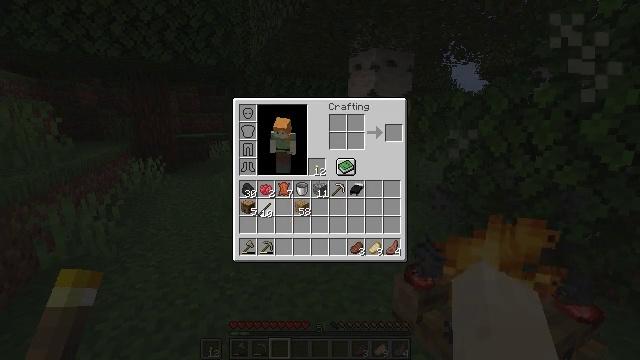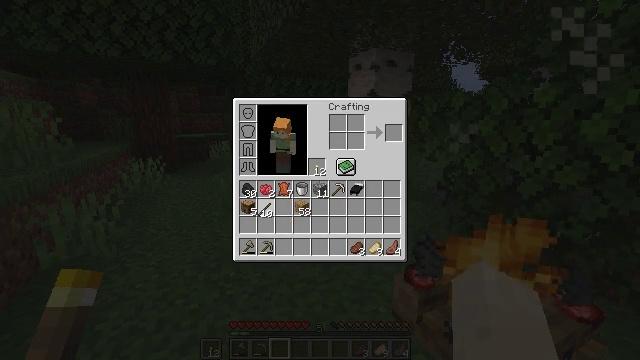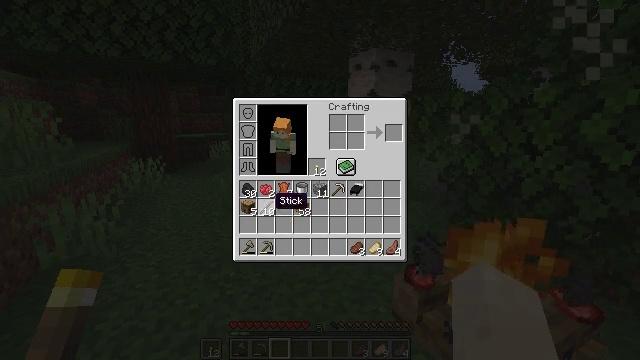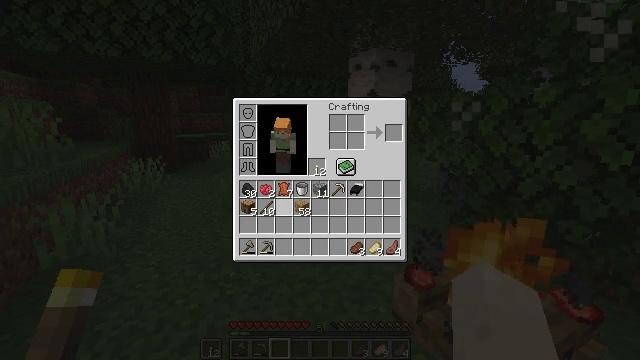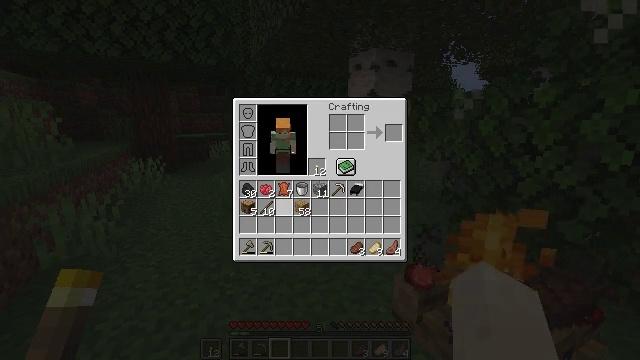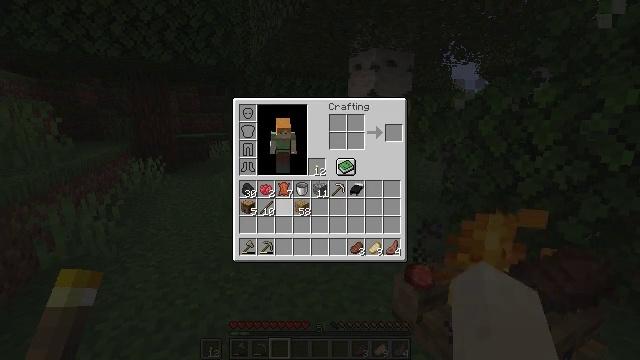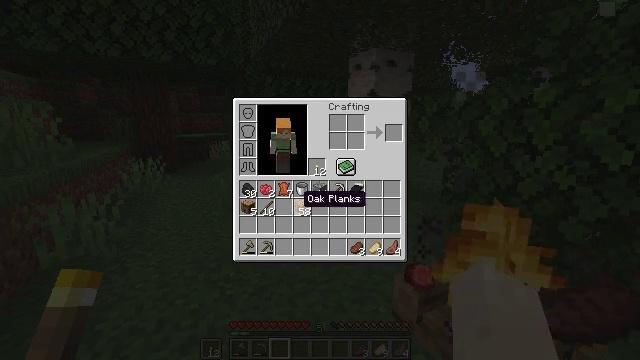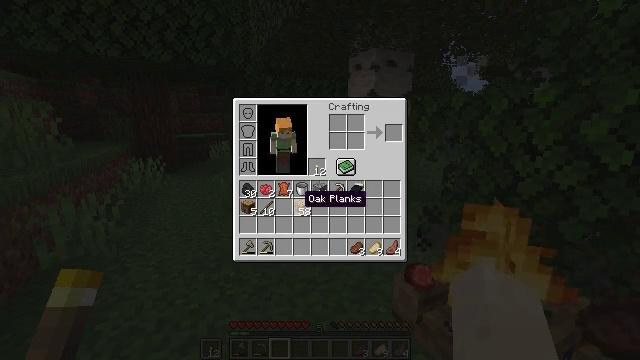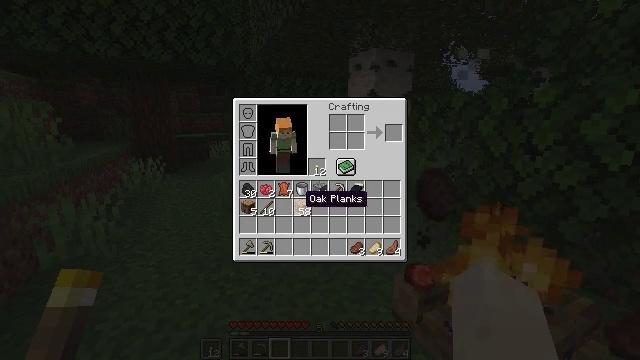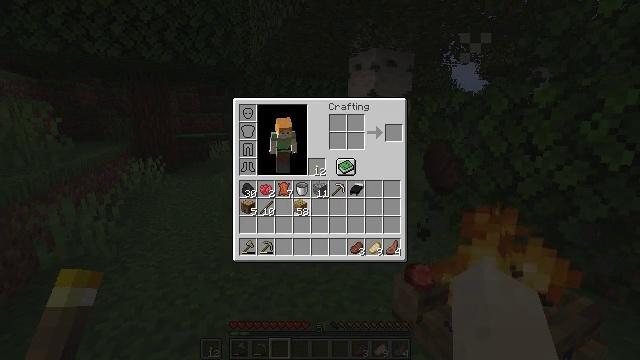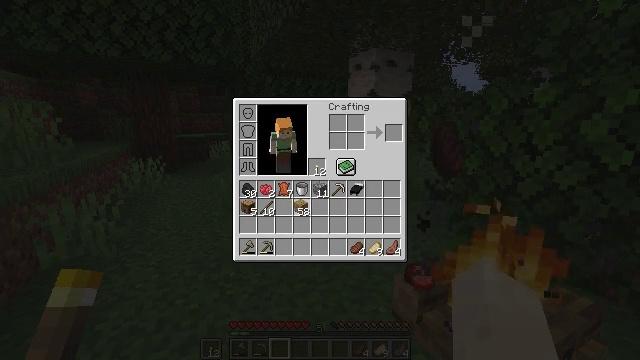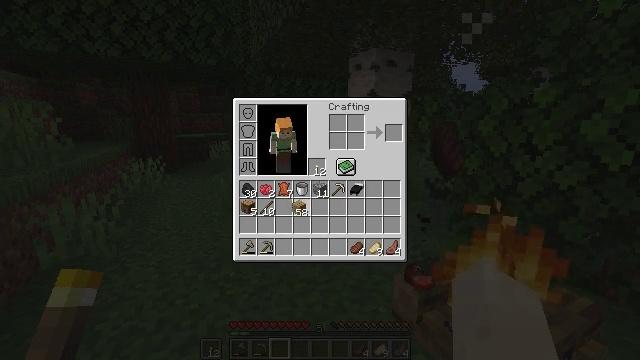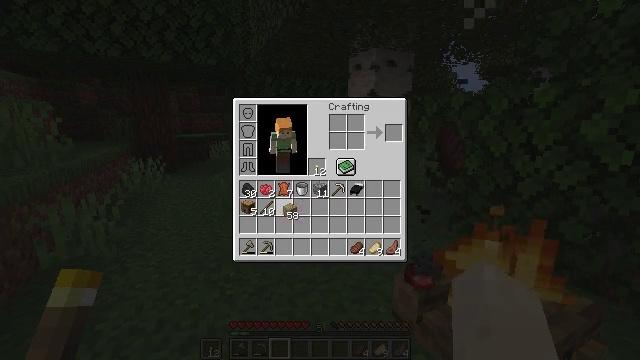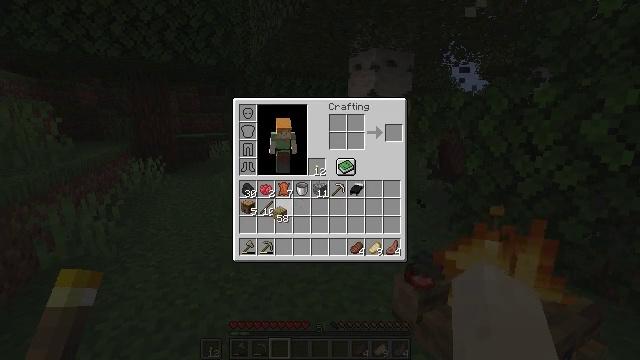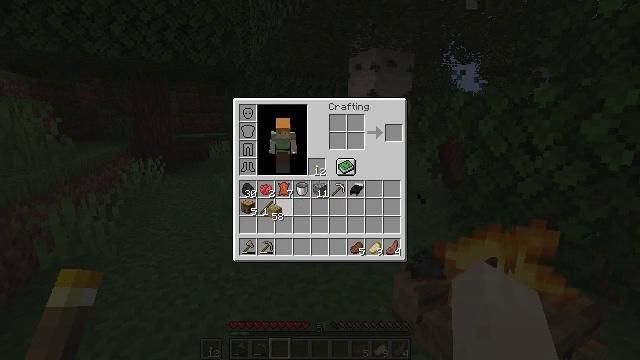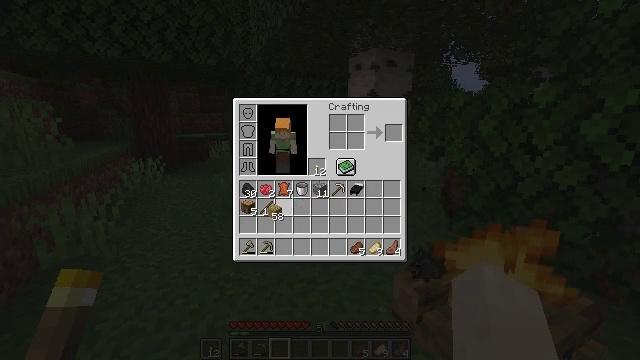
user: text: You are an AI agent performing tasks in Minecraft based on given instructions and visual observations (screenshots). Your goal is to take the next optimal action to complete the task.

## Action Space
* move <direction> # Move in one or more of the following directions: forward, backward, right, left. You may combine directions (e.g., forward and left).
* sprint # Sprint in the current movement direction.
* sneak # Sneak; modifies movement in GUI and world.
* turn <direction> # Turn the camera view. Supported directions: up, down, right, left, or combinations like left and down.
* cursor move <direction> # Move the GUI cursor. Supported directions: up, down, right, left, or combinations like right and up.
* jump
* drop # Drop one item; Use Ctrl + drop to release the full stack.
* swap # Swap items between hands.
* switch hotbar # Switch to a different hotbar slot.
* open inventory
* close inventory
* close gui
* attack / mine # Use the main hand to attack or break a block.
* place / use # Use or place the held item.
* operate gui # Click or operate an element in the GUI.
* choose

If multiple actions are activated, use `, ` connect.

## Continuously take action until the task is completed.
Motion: motion action
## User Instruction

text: Gather up the campfire.
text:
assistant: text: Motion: operate gui
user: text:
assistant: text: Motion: no_op
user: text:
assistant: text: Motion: cursor move right
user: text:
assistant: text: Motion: no_op
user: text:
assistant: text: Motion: no_op
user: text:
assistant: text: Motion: cursor move right
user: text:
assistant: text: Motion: no_op
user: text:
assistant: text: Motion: no_op
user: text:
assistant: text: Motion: operate gui
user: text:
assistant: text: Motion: operate gui
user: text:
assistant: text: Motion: operate gui
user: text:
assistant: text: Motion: cursor move left
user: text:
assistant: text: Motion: cursor move left
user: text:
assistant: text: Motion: no_op
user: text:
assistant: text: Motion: no_op
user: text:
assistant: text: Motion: no_op
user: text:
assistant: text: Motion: no_op
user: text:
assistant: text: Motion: operate gui
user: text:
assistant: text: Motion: operate gui
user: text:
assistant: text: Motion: operate gui
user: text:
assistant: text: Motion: no_op
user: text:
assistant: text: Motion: no_op
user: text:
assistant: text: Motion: no_op
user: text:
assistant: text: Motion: no_op
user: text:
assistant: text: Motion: no_op
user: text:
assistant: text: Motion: no_op
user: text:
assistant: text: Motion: no_op
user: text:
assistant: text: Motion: no_op
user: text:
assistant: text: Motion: no_op
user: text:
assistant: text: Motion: no_op